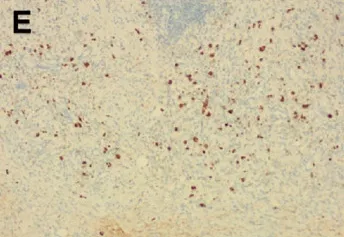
Pathological morphology and immunohistochemistry of the right submandibular gland. IgG4-positive plasma cells could be seen by immunohistochemical staining; The IgG4/IgG ratio was greater than 40%. HE, Hematoxylin and eosin stain; Ig, Immunoglobulin.
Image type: pathology (immunostaining)